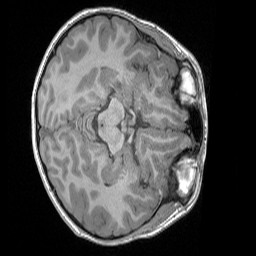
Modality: T1w
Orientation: axial
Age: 9
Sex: male
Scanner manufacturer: siemens
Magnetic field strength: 3 T
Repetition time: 1.65 s
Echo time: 0.00203 s